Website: lowes
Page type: payment
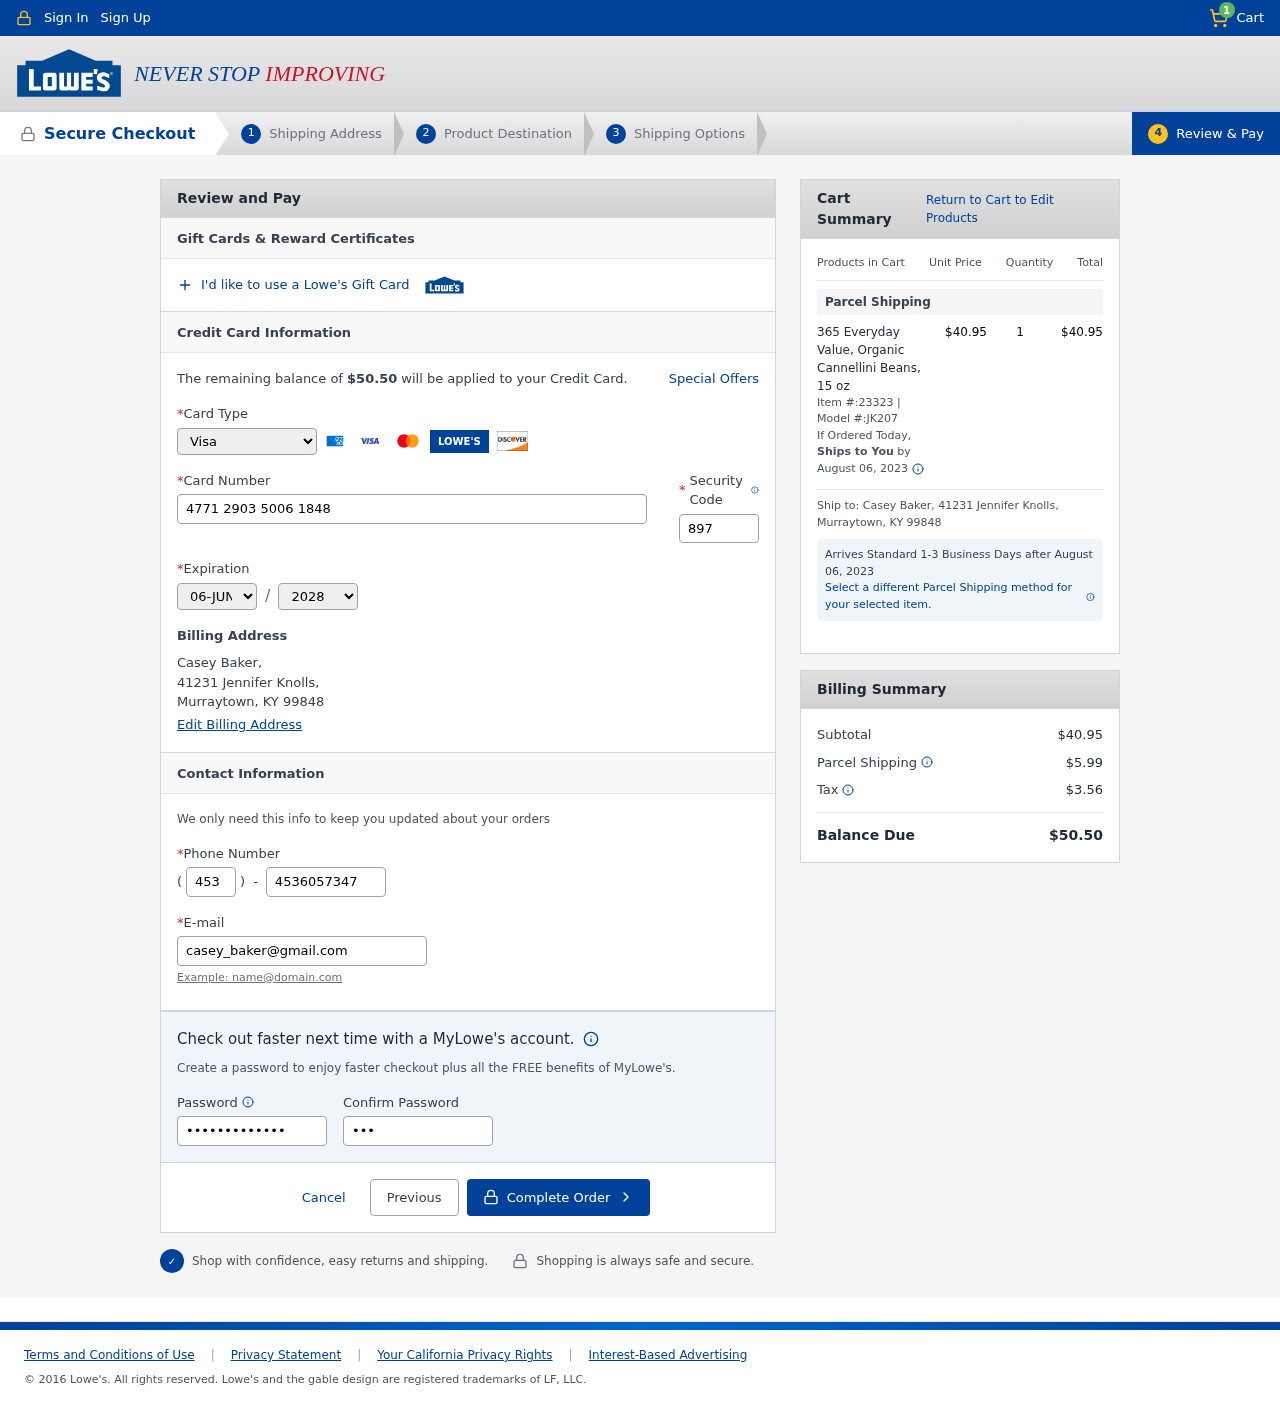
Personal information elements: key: PII_CARD_CVV
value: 897
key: PII_CARD_EXPIRY_MONTH
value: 06
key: PII_CARD_EXPIRY_YEAR
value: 28
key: PII_CARD_NUMBER
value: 4771 2903 5006 1848
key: PII_CARD_TYPE
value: Visa
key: PII_CITY_STATE_ZIP
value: Murraytown, KY 99848
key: PII_EMAIL
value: casey_baker@gmail.com
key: PII_FULLNAME
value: Casey Baker,
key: PII_PHONE
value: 4536057347
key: PII_PHONE_AREA
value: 453
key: PII_STREET
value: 41231 Jennifer Knolls,
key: PII_FULLNAME2
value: Casey Baker
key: PII_STREET2
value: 41231 Jennifer Knolls
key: PII_CITY_STATE_ZIP2
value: Murraytown, KY 99848
Product elements: key: PRODUCT1_NAME
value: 365 Everyday Value, Organic Cannellini Beans, 15 oz
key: PRODUCT1_PRICE
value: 40.95
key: PRODUCT1_QUANTITY
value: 1
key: PRODUCT1_ITEM
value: Item #:23323
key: PRODUCT1_MODEL
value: Model #:JK207
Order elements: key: ORDER_NUM_ITEMS
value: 1
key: ORDER_TOTAL
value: $50.50
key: ORDER_SHIPPING_DATE
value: August 06, 2023
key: ORDER_SUBTOTAL
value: $40.95
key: ORDER_SHIPPING_DATE2
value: August 06, 2023
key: ORDER_SHIPPING_COST
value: $5.99
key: ORDER_TAX
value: $3.56